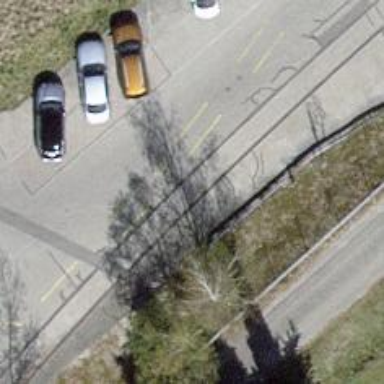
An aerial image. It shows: Parking aisle designated as service road.